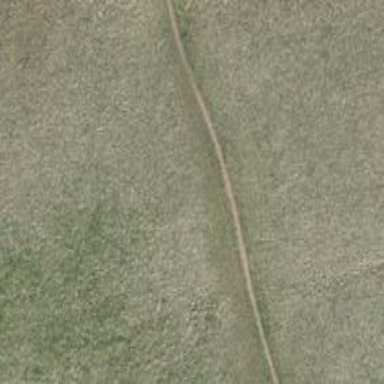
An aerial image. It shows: Unpaved path.